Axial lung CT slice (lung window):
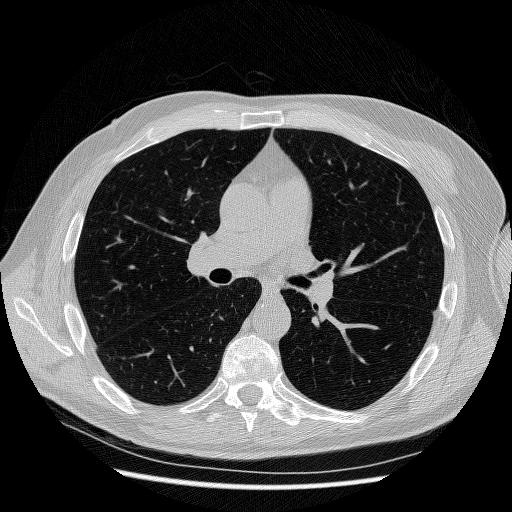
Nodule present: no